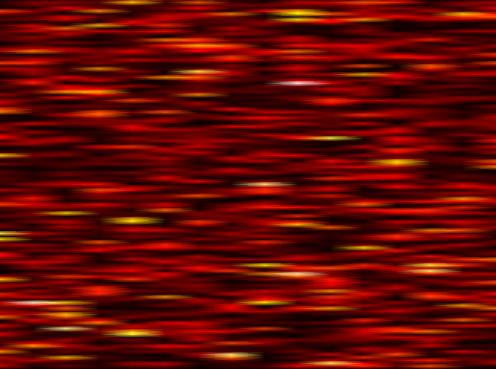
Label: OFDM